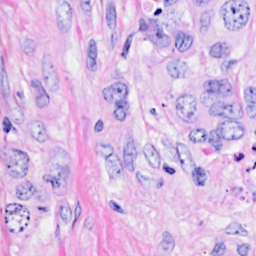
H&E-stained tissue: Breast